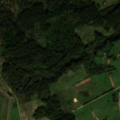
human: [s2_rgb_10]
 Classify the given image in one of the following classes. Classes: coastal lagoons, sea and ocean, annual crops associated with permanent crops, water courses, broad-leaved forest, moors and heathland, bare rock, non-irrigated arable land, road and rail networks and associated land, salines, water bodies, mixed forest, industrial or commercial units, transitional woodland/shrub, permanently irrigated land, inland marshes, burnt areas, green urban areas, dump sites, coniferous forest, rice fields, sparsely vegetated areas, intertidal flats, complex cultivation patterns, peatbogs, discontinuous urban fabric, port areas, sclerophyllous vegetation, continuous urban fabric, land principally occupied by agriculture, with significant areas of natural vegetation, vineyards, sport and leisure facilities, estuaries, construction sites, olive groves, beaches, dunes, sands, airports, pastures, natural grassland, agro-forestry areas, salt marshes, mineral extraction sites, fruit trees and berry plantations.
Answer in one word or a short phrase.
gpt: non-irrigated arable land, pastures, complex cultivation patterns, land principally occupied by agriculture, with significant areas of natural vegetation, coniferous forest, mixed forest, transitional woodland/shrub